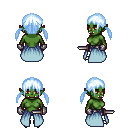
a pixel art fantasy rpg character, female body template, orc, green skin, overskirt, metal pants, white cyan twin-tailed hairstyle, metal gloves, gold boots, dagger, four views (front, back, left, right), 2x2 character sprite sheet, small pixel art, hard edges, no anti-aliasing